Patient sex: M
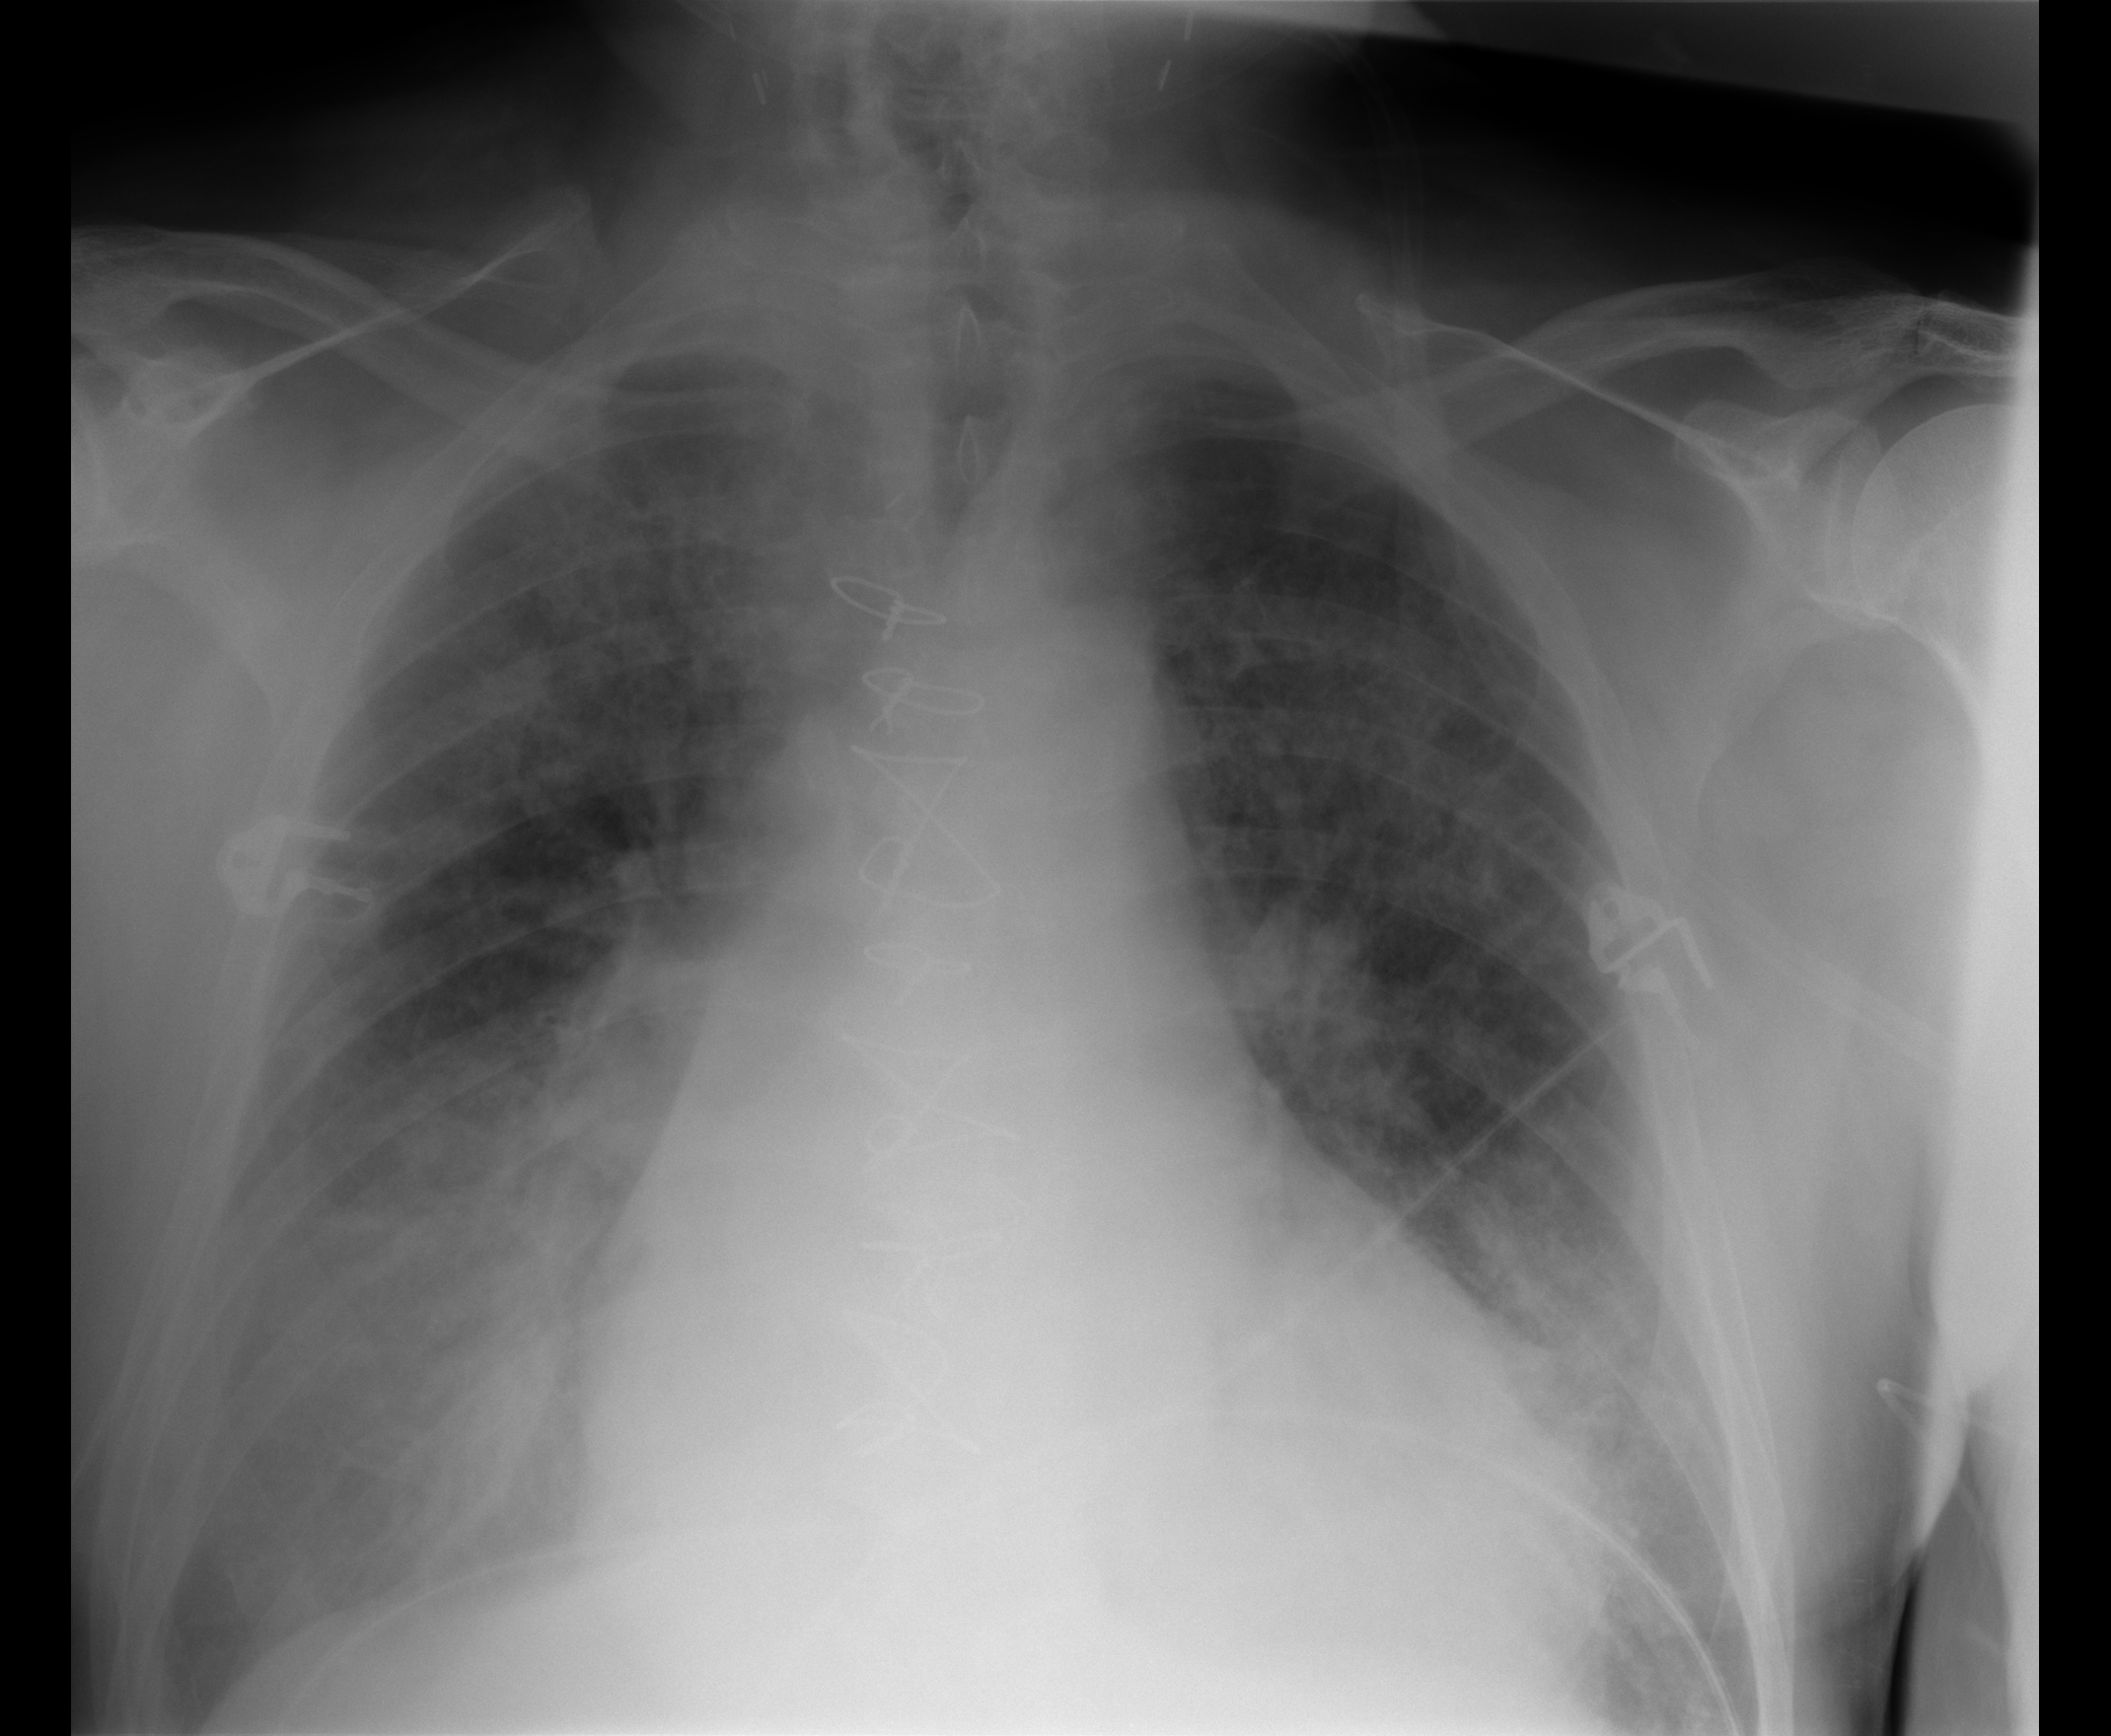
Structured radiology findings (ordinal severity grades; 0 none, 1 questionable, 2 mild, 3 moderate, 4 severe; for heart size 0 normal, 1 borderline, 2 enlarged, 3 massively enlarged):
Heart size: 2
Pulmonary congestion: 2
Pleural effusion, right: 1
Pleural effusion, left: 1
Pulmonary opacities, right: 3
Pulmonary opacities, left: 2
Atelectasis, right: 2
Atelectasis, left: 2